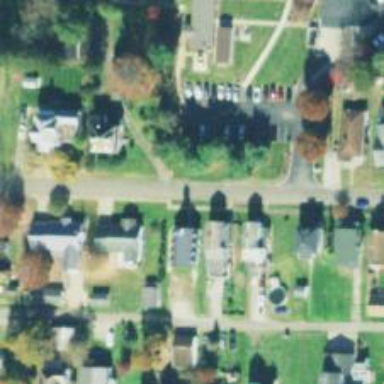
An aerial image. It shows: Residential road with asphalt surface. Sidewalk is present on the left side.